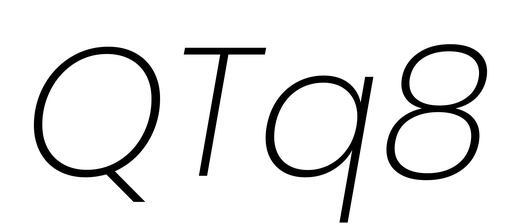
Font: Poppins-ExtraLightItalic